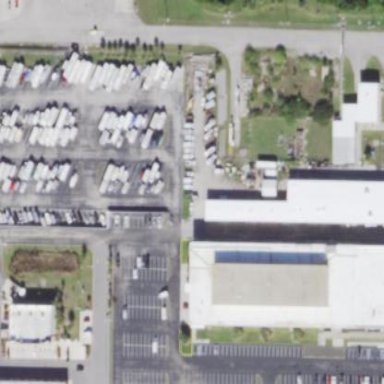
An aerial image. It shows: Paved parking area.